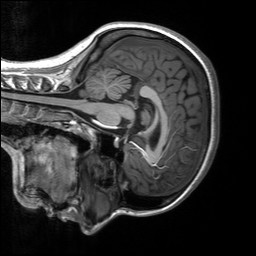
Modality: T1w
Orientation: sagittal
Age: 18
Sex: female
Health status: healthy
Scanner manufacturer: siemens
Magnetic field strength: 3 T
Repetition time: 2.53 s
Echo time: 0.00219 s